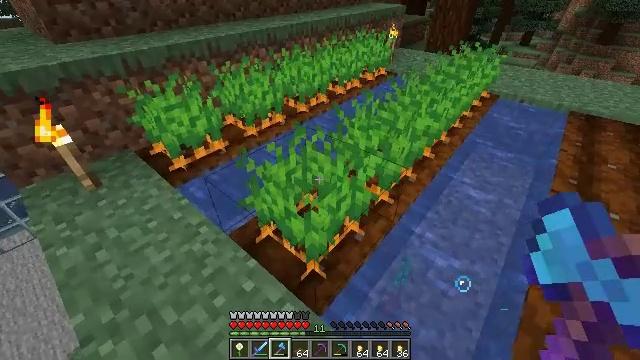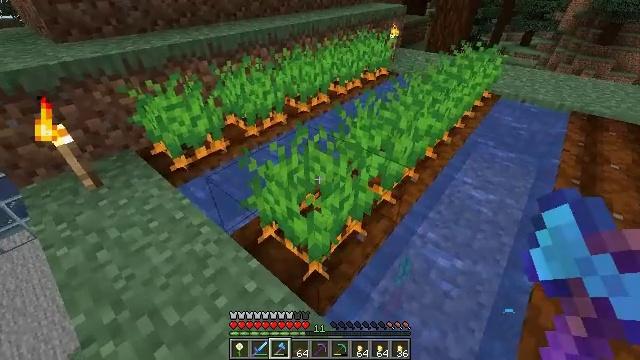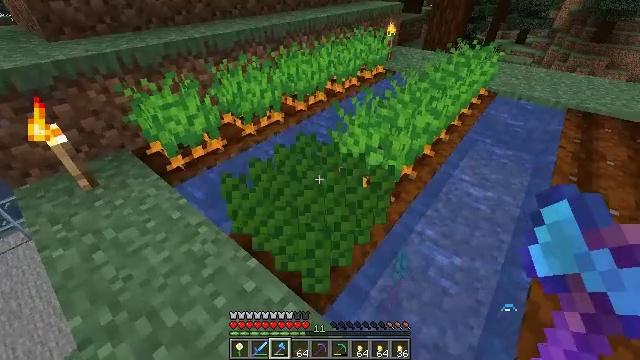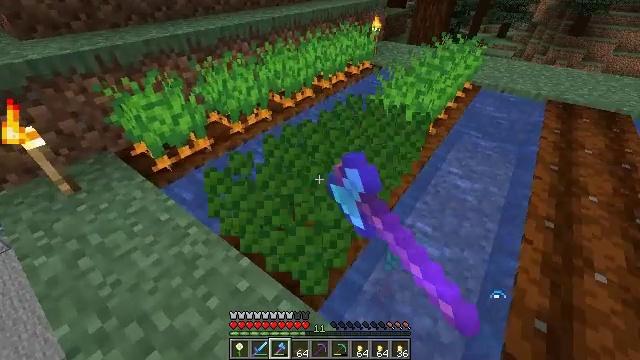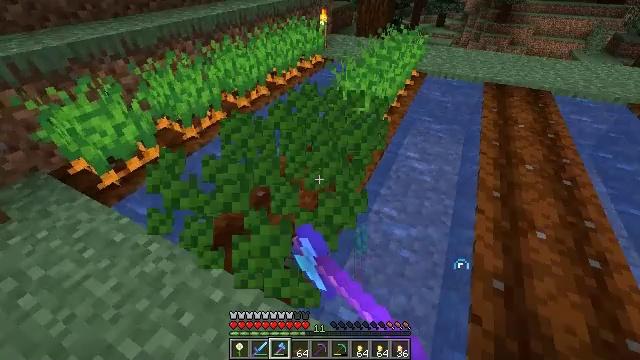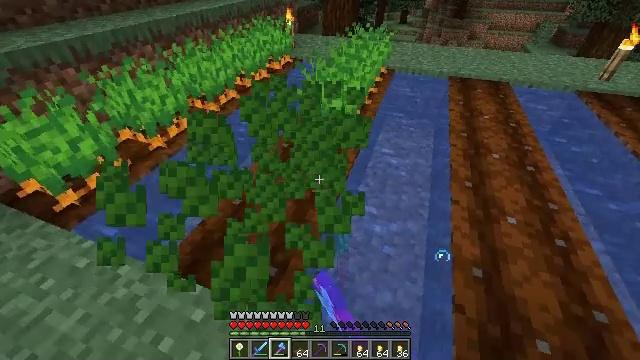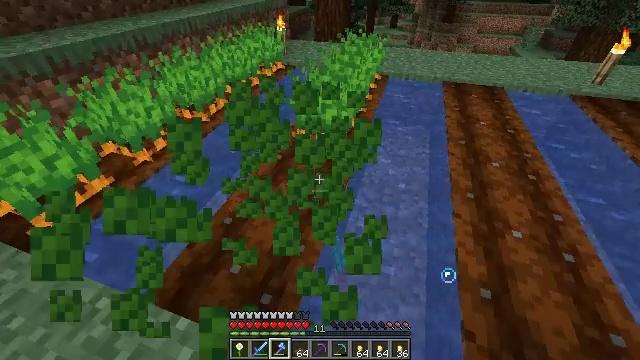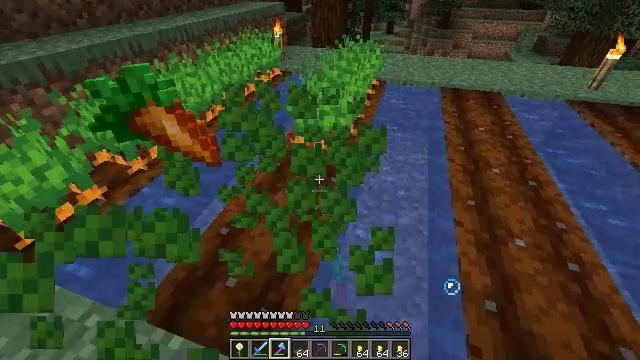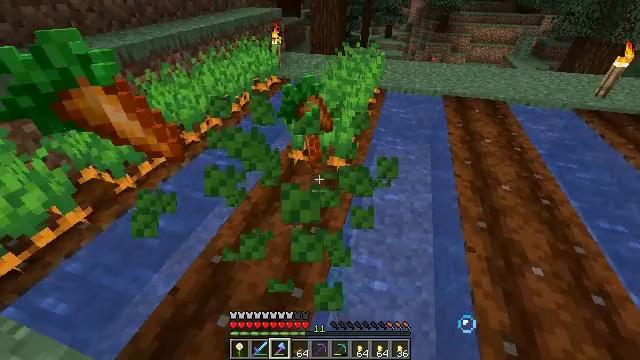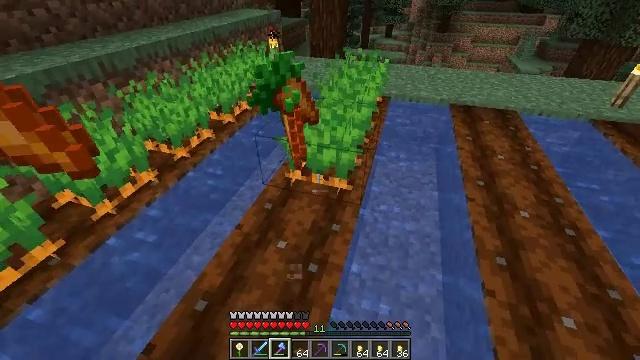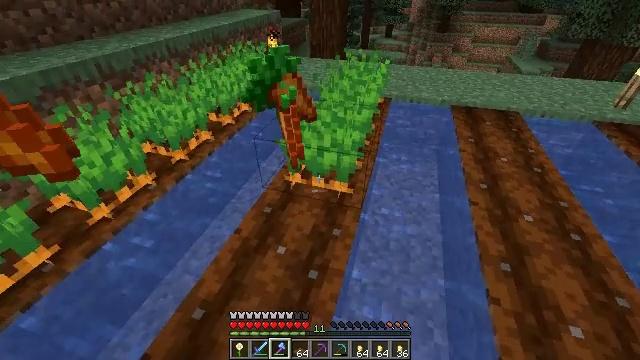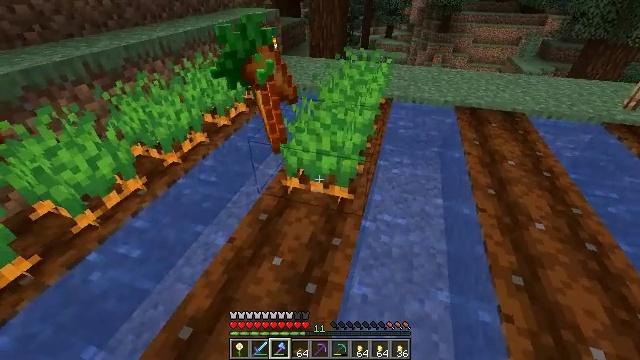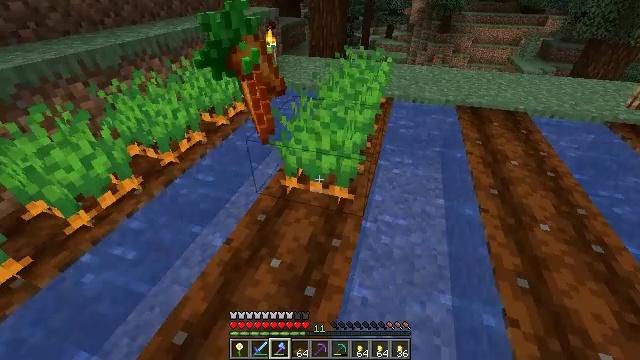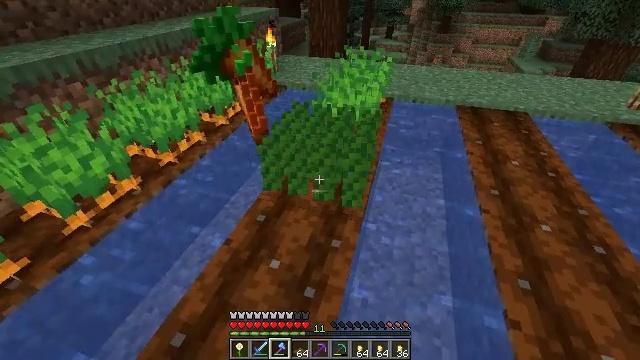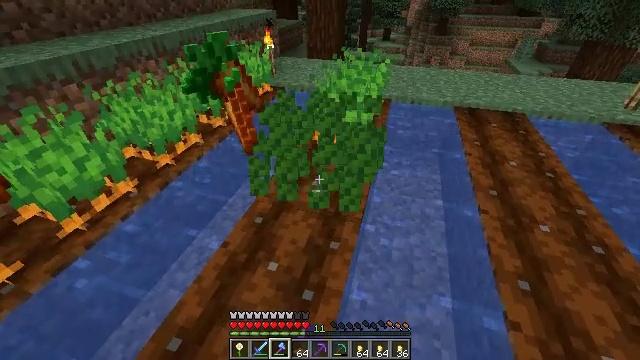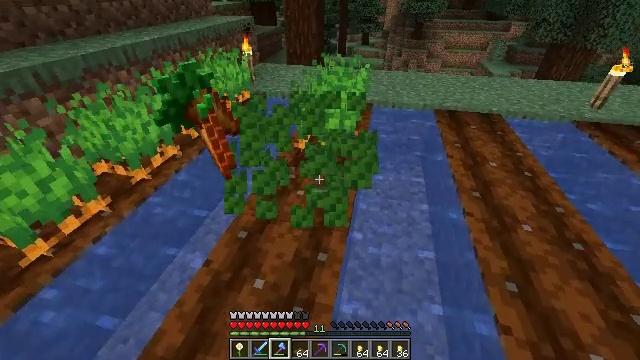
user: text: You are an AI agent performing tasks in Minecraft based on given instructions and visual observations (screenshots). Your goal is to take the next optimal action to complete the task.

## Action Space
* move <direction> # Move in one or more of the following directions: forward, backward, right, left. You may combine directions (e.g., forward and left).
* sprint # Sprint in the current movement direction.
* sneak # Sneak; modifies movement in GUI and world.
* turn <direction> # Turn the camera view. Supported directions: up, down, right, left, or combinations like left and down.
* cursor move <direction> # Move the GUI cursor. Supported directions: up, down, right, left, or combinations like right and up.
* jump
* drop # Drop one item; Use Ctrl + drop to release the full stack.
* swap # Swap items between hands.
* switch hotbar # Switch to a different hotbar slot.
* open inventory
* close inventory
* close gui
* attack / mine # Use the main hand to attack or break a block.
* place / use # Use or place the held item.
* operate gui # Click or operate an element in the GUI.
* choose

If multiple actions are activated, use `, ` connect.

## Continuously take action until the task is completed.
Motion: motion action
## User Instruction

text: Mine the fully grown carrots.
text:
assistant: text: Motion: no_op
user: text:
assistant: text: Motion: attack / mine
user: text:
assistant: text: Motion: turn right, attack / mine
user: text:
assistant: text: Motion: turn right, attack / mine
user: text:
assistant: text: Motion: move forward, turn right
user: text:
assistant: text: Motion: move forward, turn right
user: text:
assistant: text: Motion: move forward, turn up
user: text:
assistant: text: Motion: move forward
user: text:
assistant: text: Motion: move forward
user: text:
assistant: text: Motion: no_op
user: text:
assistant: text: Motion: no_op
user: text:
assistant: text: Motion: no_op
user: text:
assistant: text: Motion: attack / mine
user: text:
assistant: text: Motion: attack / mine
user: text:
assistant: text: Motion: move forward, turn right
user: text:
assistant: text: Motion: move forward, turn right and up
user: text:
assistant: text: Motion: move forward, turn up
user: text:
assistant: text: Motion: move forward
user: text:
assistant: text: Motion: move forward
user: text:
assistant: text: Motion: move forward
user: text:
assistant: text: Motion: turn up
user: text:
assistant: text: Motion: turn left and up
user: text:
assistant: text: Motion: no_op
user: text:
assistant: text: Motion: attack / mine
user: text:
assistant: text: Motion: attack / mine
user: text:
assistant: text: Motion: move forward, attack / mine
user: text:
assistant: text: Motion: move forward
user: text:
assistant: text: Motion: move forward
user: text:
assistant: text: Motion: move forward
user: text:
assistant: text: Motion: move forward